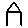
Label: house